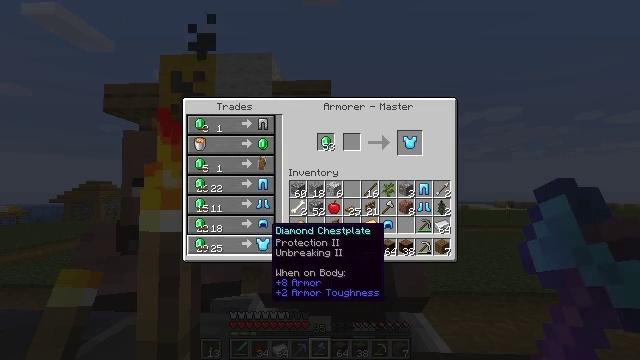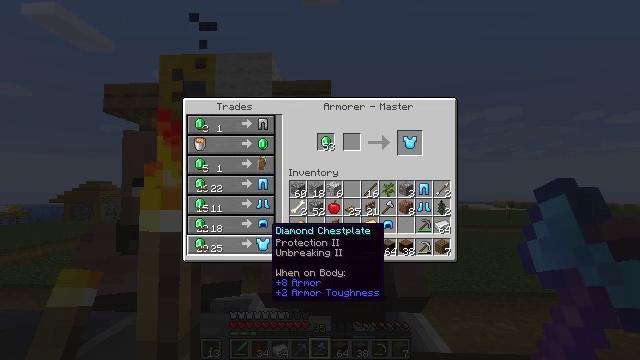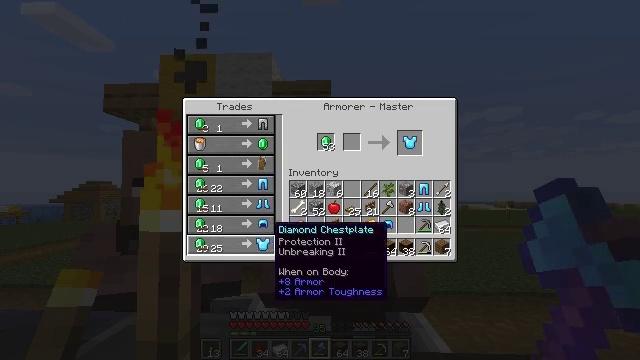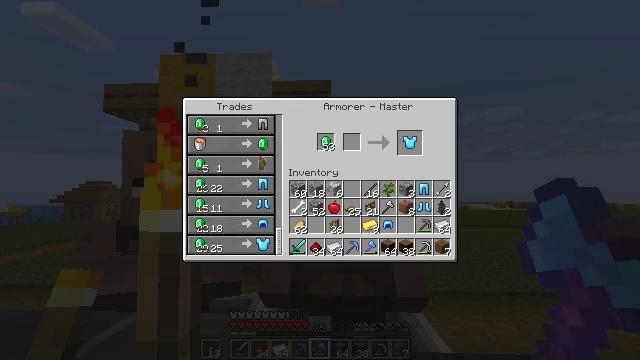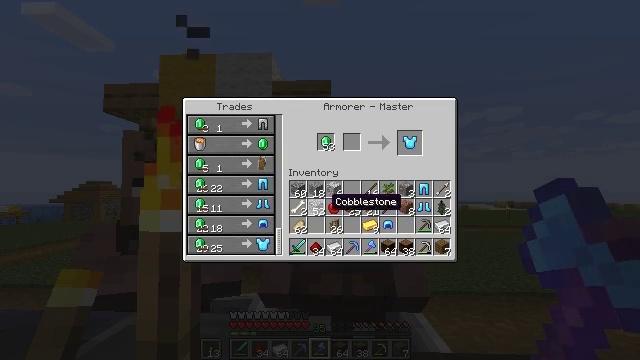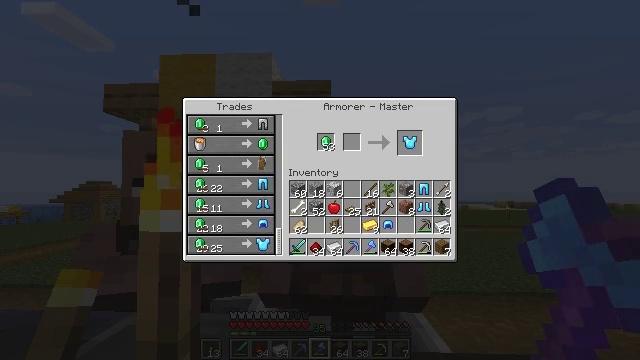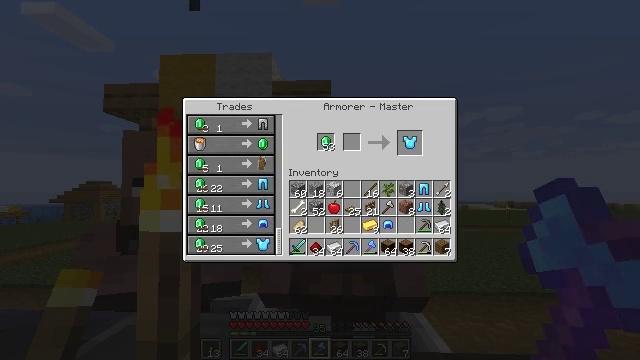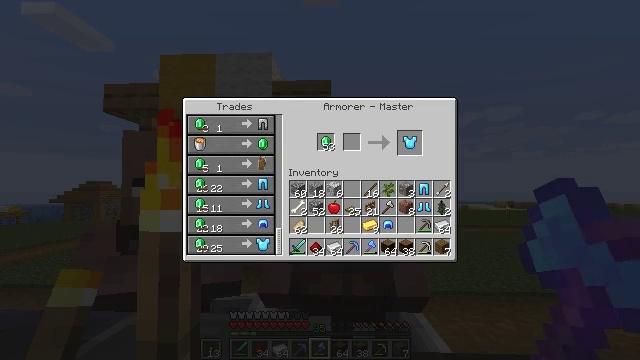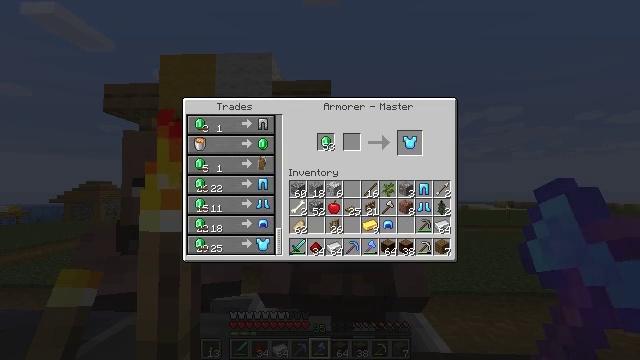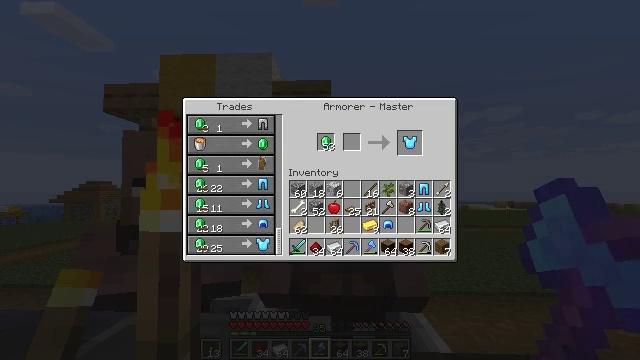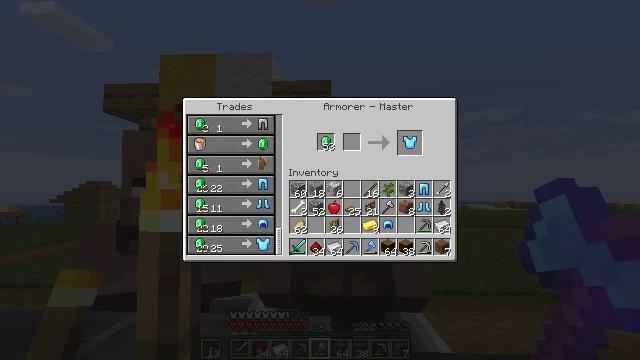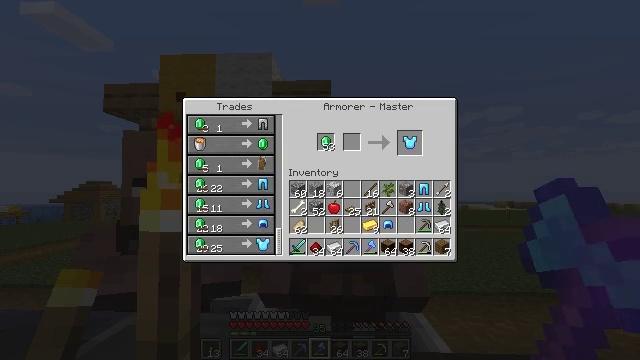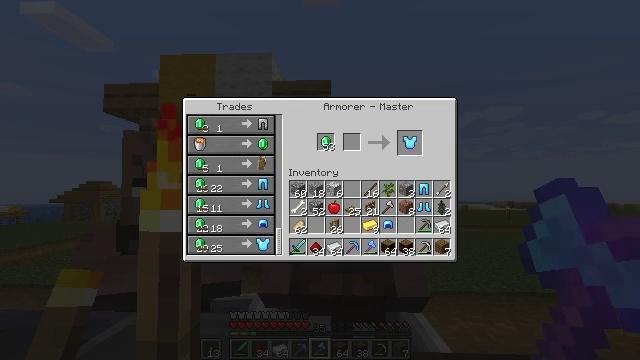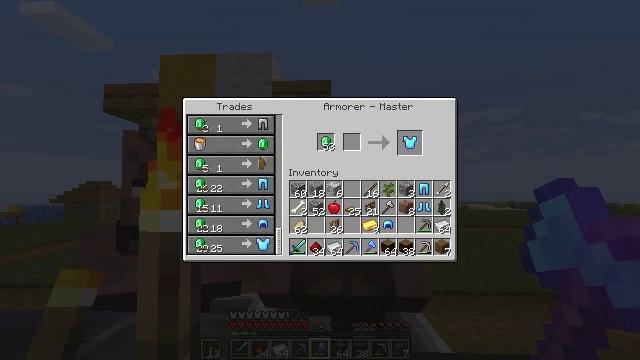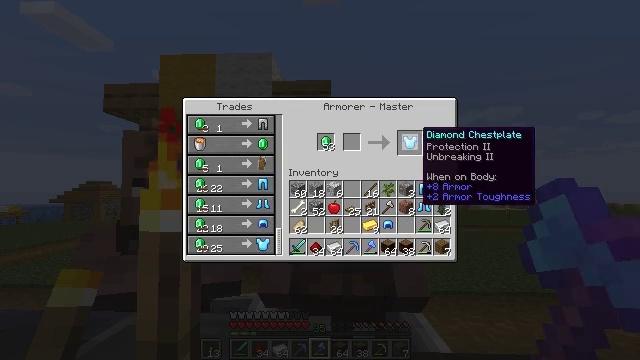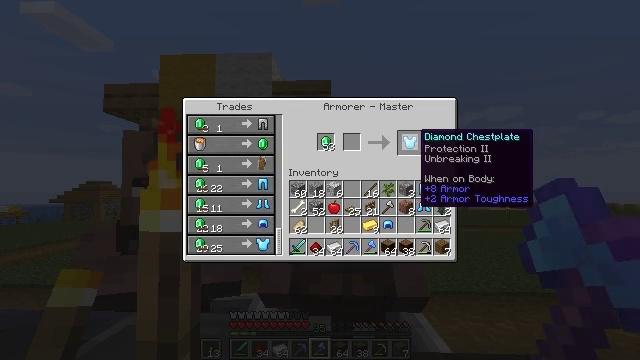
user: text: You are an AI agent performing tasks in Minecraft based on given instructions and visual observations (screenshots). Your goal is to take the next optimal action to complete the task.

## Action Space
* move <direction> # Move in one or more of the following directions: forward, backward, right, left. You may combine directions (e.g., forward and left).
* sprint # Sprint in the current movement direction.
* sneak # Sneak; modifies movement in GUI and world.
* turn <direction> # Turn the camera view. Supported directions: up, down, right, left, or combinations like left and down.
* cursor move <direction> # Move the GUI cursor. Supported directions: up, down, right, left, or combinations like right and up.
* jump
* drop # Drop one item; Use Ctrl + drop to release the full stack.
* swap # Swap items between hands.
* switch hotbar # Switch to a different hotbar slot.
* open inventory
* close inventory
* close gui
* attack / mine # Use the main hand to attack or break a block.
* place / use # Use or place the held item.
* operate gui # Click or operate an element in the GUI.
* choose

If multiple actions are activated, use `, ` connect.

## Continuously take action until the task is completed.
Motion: motion action
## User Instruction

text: Create a diamond chestplate at the crafting table.
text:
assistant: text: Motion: operate gui
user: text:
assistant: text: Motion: no_op
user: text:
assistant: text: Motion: cursor move right and up
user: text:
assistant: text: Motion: cursor move right and up
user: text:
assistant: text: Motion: cursor move right and up
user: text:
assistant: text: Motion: cursor move right and up
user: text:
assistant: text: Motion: no_op
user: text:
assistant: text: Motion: no_op
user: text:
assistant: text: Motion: no_op
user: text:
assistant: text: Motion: no_op
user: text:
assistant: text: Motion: no_op
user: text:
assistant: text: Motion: no_op
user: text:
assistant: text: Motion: no_op
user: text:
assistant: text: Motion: cursor move left
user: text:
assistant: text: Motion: no_op
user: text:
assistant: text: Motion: no_op
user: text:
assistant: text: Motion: no_op
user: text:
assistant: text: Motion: no_op
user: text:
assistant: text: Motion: operate gui
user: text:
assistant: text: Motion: operate gui
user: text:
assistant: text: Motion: cursor move down
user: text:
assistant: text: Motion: cursor move down
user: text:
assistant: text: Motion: cursor move down
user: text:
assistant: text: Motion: no_op